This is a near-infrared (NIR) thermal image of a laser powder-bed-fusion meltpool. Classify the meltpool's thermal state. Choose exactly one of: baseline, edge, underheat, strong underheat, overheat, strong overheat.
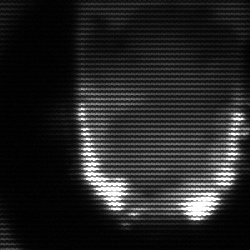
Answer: baseline